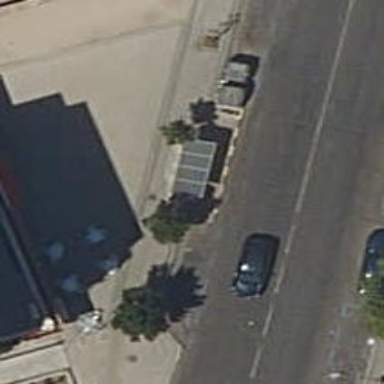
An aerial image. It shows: Bus stop with sheltered platform for public transport.